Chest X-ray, PA view. Patient: 61 years old, sex M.
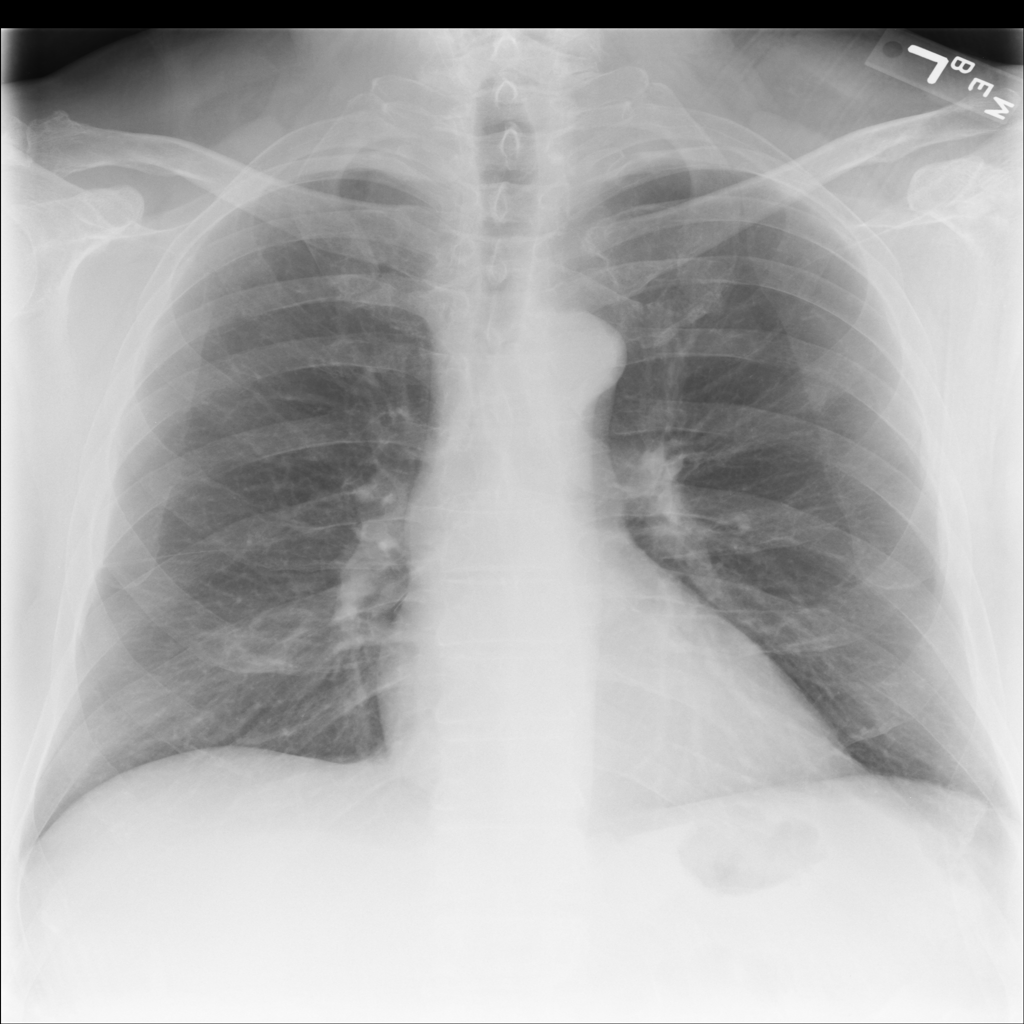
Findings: No Finding